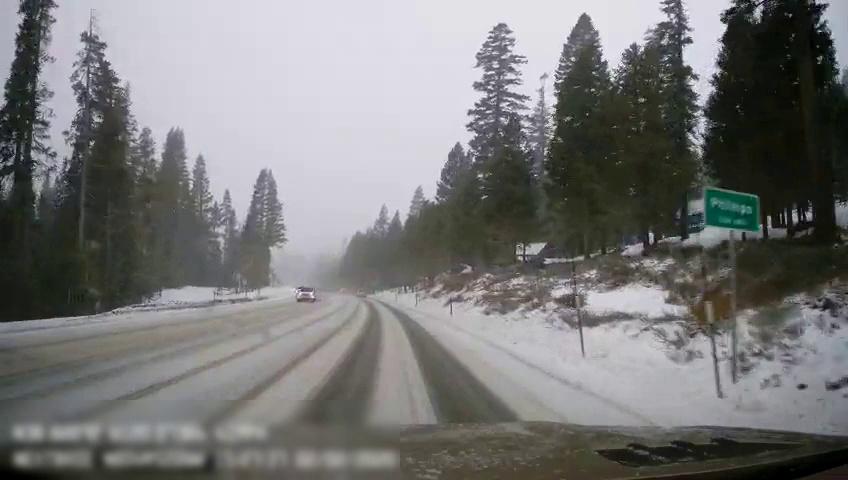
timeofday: Day
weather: Snowy
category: Drivable Space
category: Vehicles | Truck
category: Vehicles | SUV
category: Vehicles | Car
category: Traffic | Signs